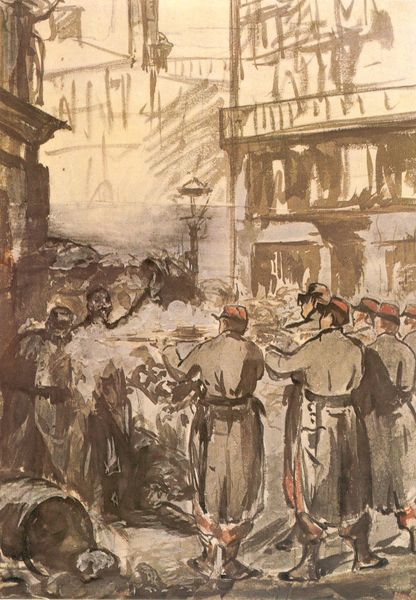
Titel: La barricade, Die Barrikade
Künstler: Édouard Manet
Standort: Budapest
Institution: Szepmüveszeti Museum
Schlagwörter: dunkel, schatten, aquarell, gelb, menschen, stadt, braun, fenster, frankreich, grau, hell, kreide, lampe, laterne, licht, männer, paris, rücken, schwarz, skizze, strasse, tür, zeichnung, gebäude, gürtel, haus, rot, beige, menge, kappen, mützen, arme, hinrichtung, tod, erde, häuser, brüstung, rauch, boden, mantel, personen, balkon, spanien, rückenansicht, umrisse, fassaden, hosen, monochrom, wasserfarbe, linien, winter, platz, schutt, gewalt, krieg, zerstörung, soldaten, goya, manet, schwarze, laviert, tusche, hauswand, linie, schraffur, militär, polizei, revolution, uniform, uniformen, aufstand, demonstranten, revolte, soldat, tote, mäntel, stiefel, fass, entwurf, menschenmenge, helme, gewehr, straßenlaterne, halfter, gewehre, gamaschen, schuß, verbrechen, aquarelliert, bürgerkrieg, erschiessung, aufständische, schiessen, zielen, schüsse, rebellen, erschießen, kommune, commune, eduard manet, entwursskizze, frontlinie, meneg